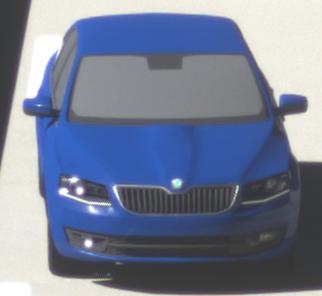
Make: Skoda
Model: Octavia 1.2 TSI
Detailed model: Octavia (III) Limousine
Model produced from: 2013/02
Model produced until: 2015/04
Doors: 5
Color: blue
Road condition: dry road
Daytime: midday
Contrast: high contrast